Field crop: maize
Growth stage: 2
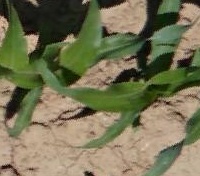
Species: maize